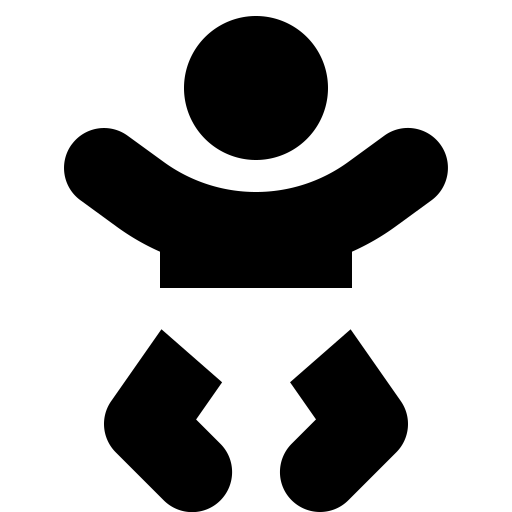
Tags: icon, FontAwesome, fa-icon, solid, baby